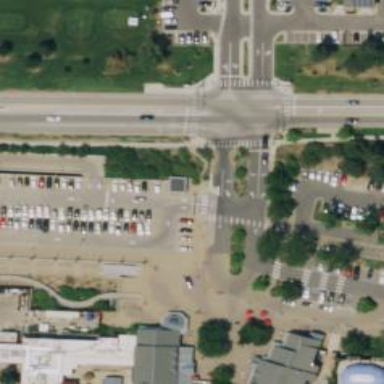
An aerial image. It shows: Marked zebra crossing on the road.